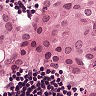
Metastatic tissue present: yes